Field crop: maize
Growth stage: 1
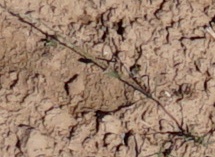
Species: lolium